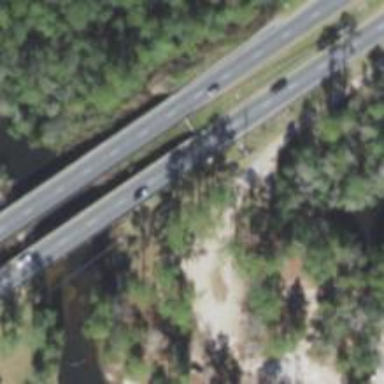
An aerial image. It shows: Primary highway bridge.